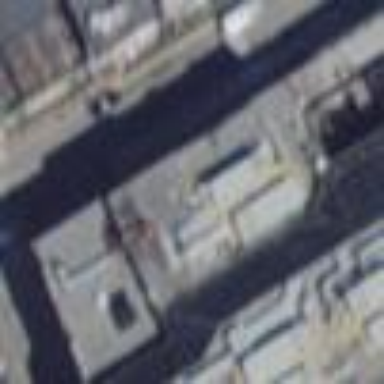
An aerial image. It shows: Building designated as casino.